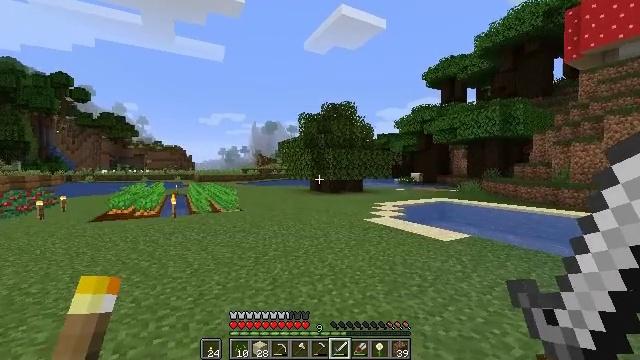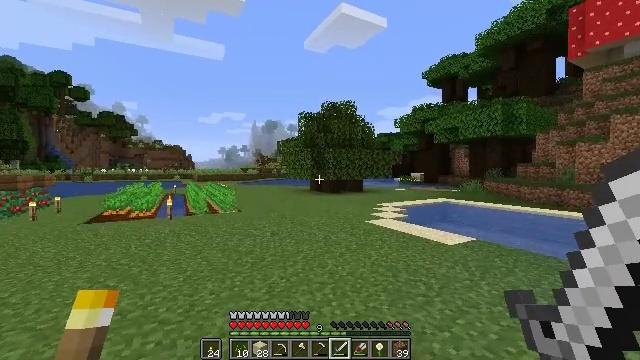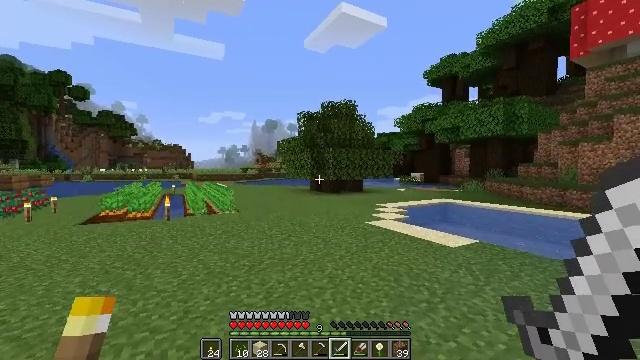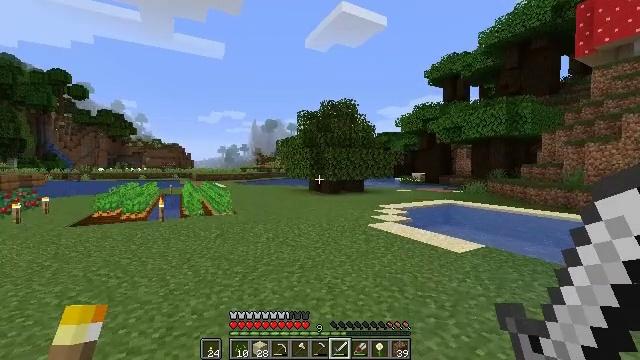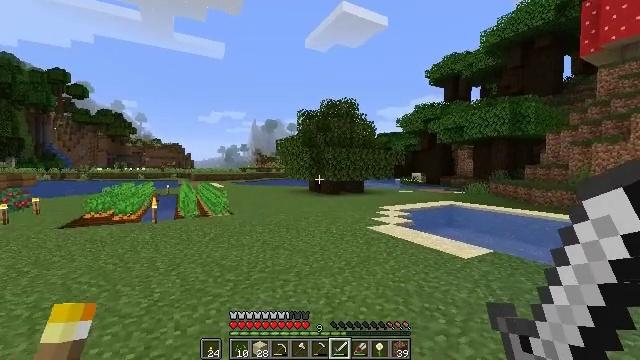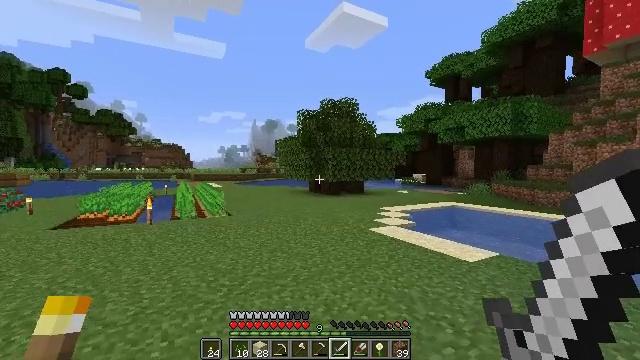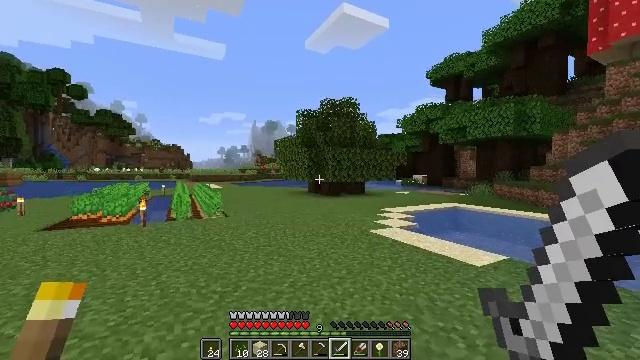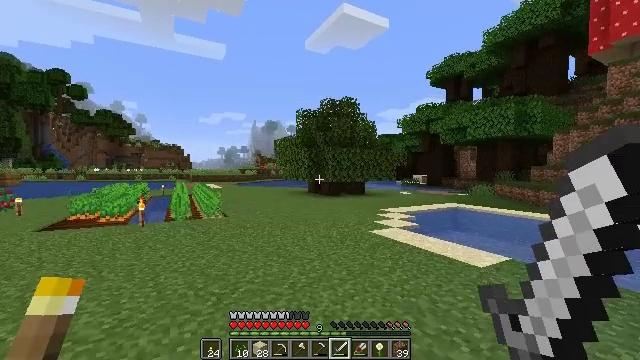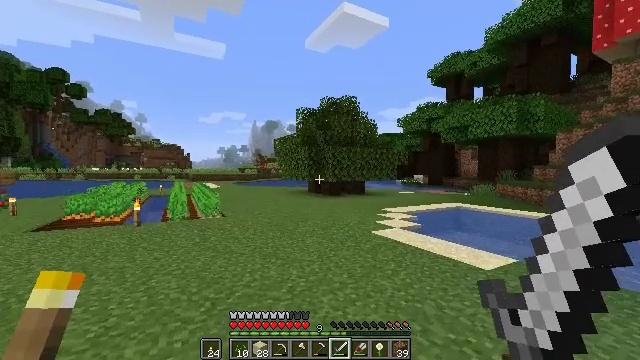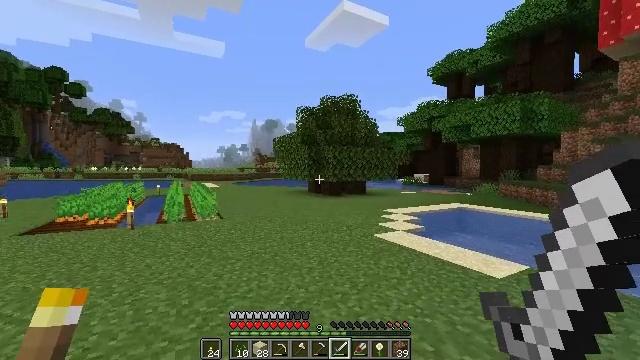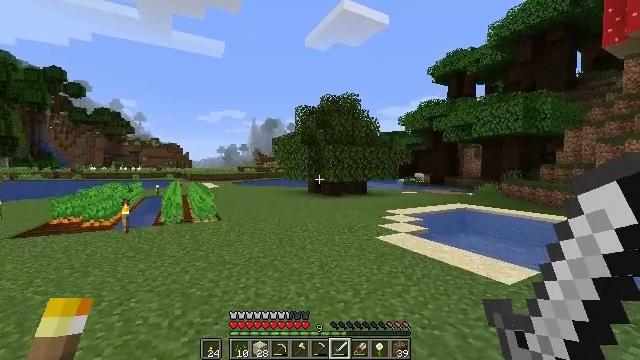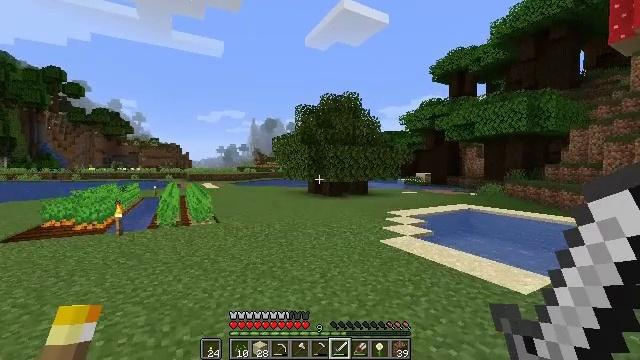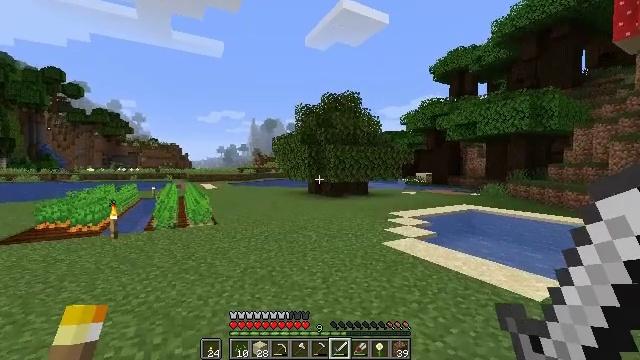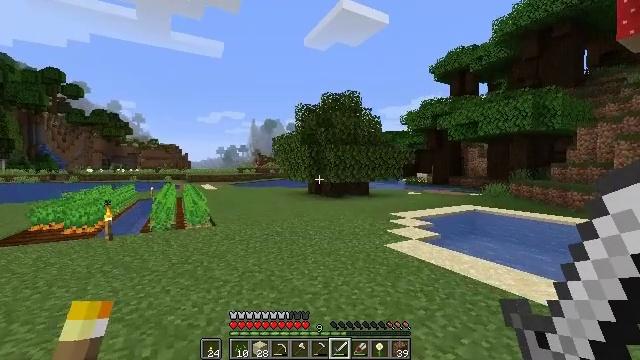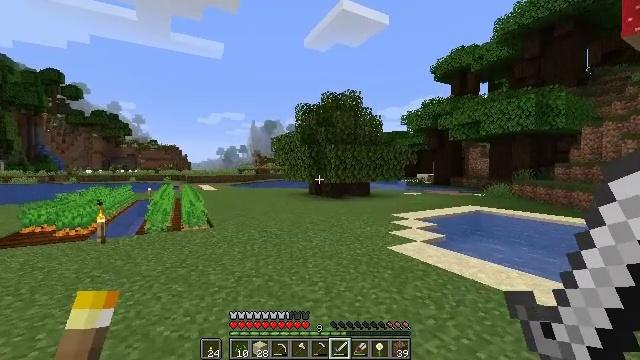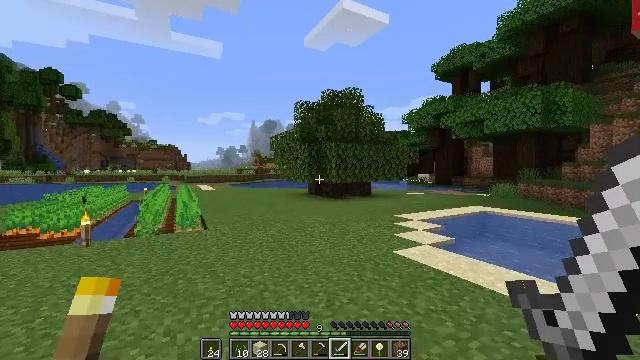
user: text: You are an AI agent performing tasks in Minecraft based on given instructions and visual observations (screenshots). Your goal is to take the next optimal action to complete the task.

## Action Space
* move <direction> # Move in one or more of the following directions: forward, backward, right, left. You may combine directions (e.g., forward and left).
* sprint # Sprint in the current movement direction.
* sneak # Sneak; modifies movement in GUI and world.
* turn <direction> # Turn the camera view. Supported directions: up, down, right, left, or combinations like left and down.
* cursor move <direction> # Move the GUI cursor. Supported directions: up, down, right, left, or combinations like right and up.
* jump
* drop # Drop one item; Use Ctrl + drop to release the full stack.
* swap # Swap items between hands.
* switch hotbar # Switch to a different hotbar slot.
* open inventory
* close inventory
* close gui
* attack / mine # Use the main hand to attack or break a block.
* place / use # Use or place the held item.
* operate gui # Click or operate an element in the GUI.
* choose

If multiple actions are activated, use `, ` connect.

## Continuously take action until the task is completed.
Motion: motion action
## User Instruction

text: Dig up some sand.
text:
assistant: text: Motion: move forward, sprint
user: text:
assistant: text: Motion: move forward, sprint
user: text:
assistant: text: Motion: move forward, sprint
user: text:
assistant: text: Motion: move forward
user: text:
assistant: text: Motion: move forward
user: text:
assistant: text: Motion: move forward
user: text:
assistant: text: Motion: move forward, sprint
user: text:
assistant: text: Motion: move forward, sprint
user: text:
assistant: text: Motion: move forward, sprint
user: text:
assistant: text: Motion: move forward
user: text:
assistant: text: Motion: move forward
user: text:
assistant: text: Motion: move forward
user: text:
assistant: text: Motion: move forward
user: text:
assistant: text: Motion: move forward, sprint
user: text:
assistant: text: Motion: move forward, sprint
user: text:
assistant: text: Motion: move forward, sprint
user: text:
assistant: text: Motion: move forward
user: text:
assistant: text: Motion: move forward
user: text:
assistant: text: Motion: move forward
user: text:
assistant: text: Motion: move forward
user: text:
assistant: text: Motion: move forward
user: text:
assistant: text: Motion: move forward
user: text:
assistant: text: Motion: move forward
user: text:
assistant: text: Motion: no_op
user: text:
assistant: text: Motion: no_op
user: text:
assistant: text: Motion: no_op
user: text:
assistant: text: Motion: turn left
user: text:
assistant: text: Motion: turn left
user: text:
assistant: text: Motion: turn left
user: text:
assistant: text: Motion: turn left